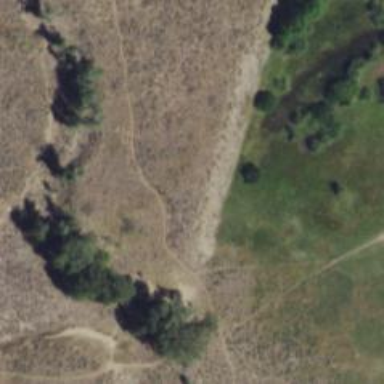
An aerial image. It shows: Trail path.